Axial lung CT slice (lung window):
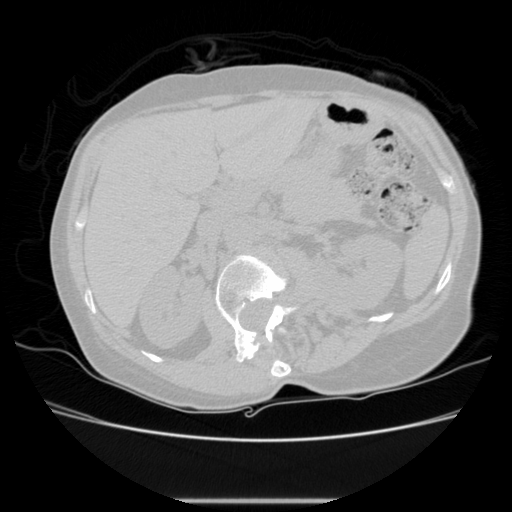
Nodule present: no